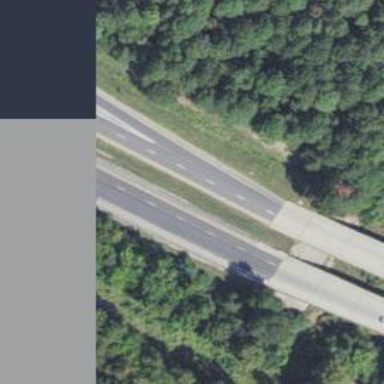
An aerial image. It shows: Motorway junction.